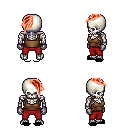
a pixel art fantasy rpg character, male body template, skeleton, brown pirate shirt, red pants, red long mohawk hairstyle, metal gloves, black slippers, four views (front, back, left, right), 2x2 character sprite sheet, small pixel art, hard edges, no anti-aliasing